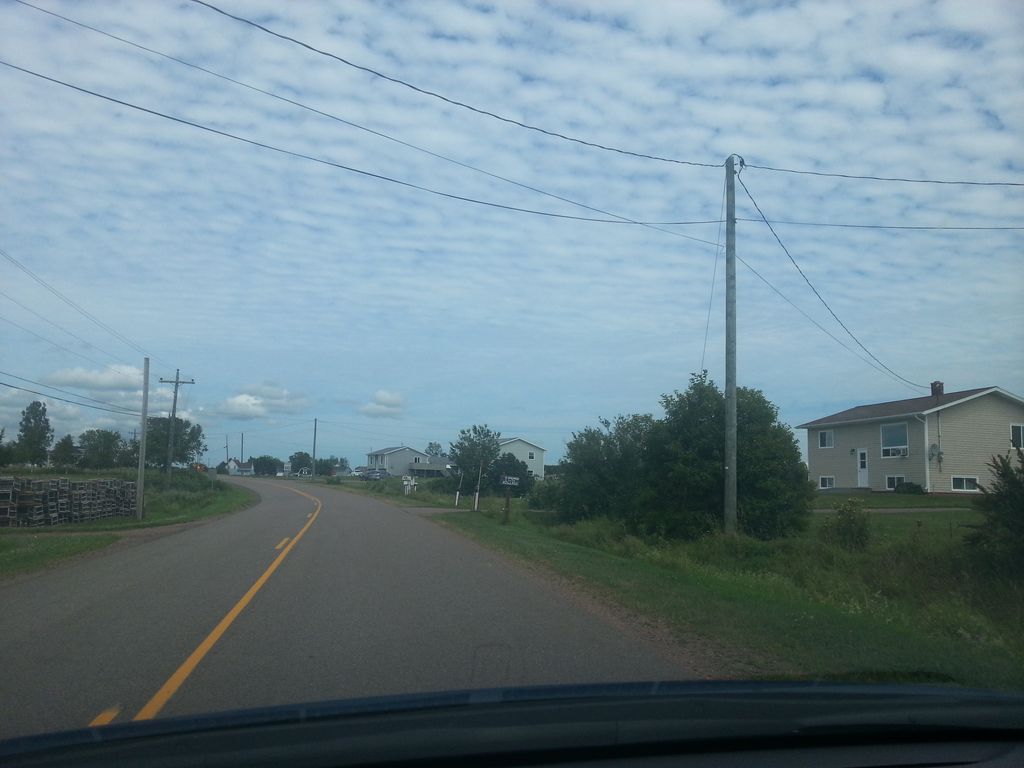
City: charlottetown